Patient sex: M
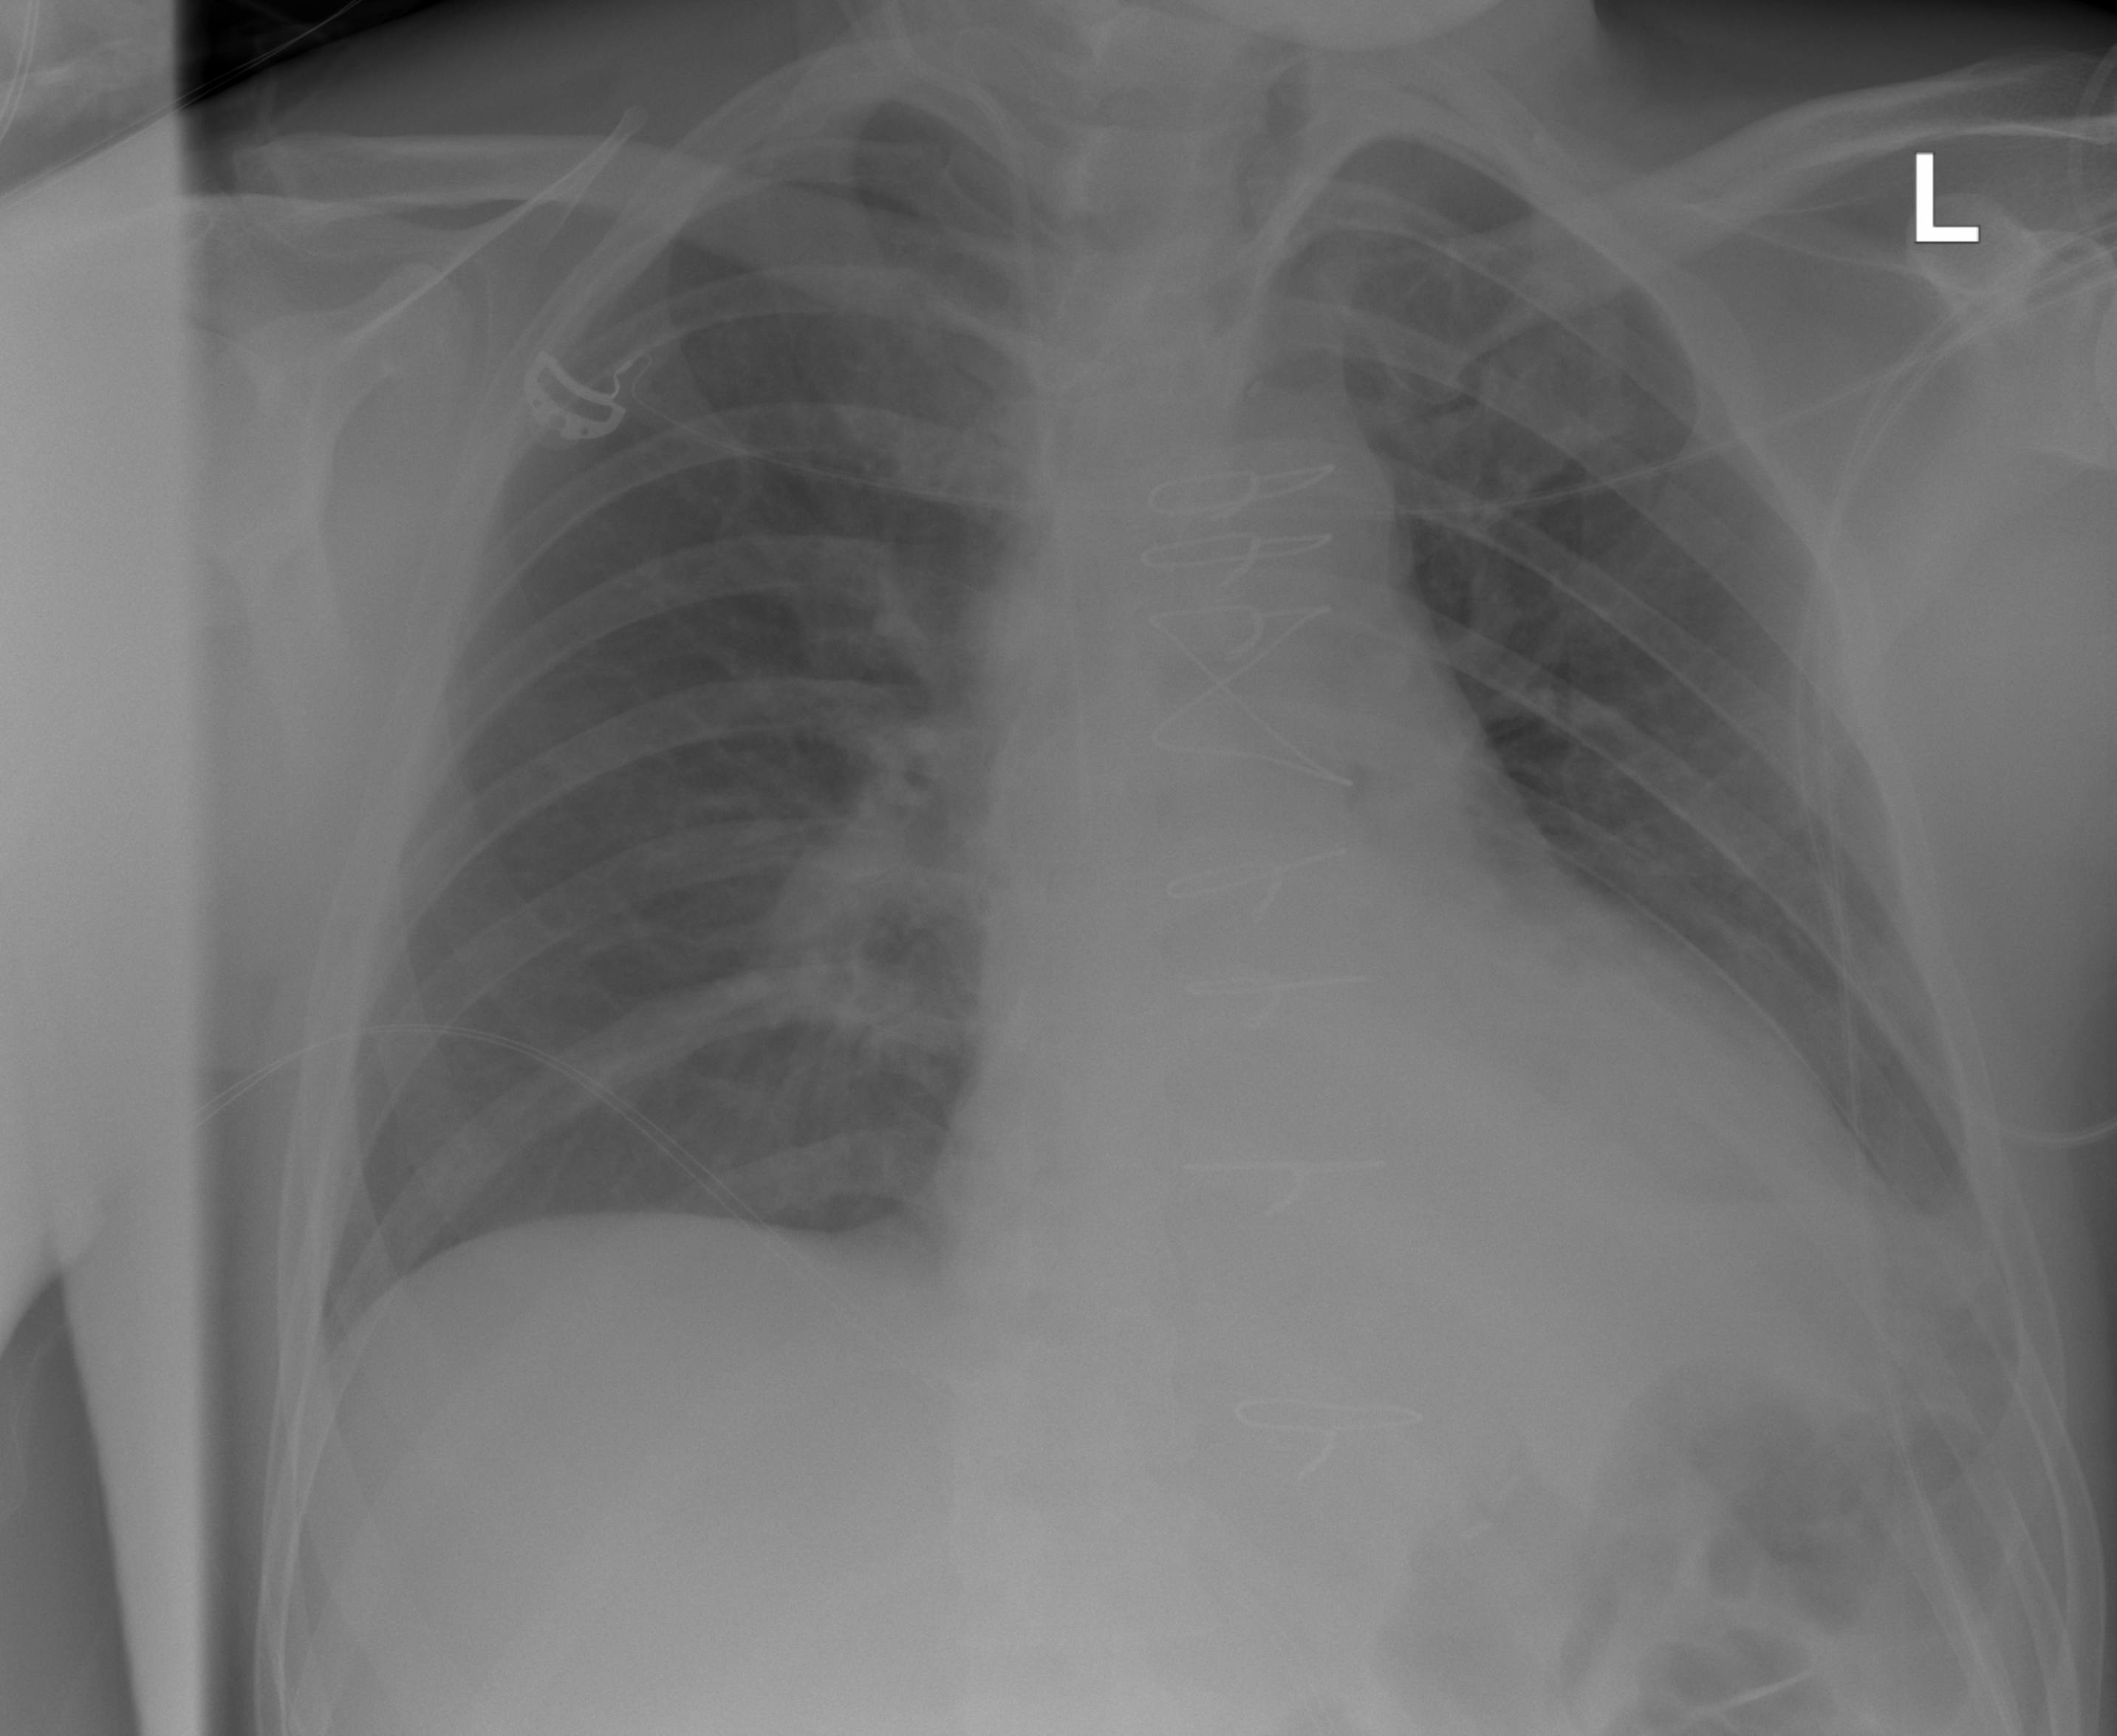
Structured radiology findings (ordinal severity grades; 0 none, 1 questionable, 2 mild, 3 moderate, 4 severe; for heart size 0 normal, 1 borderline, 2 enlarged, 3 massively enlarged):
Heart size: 1
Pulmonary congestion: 0
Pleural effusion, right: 0
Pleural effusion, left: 0
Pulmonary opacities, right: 0
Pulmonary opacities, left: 0
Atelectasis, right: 0
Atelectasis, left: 2